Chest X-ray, AP view. Patient: 57 years old, sex M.
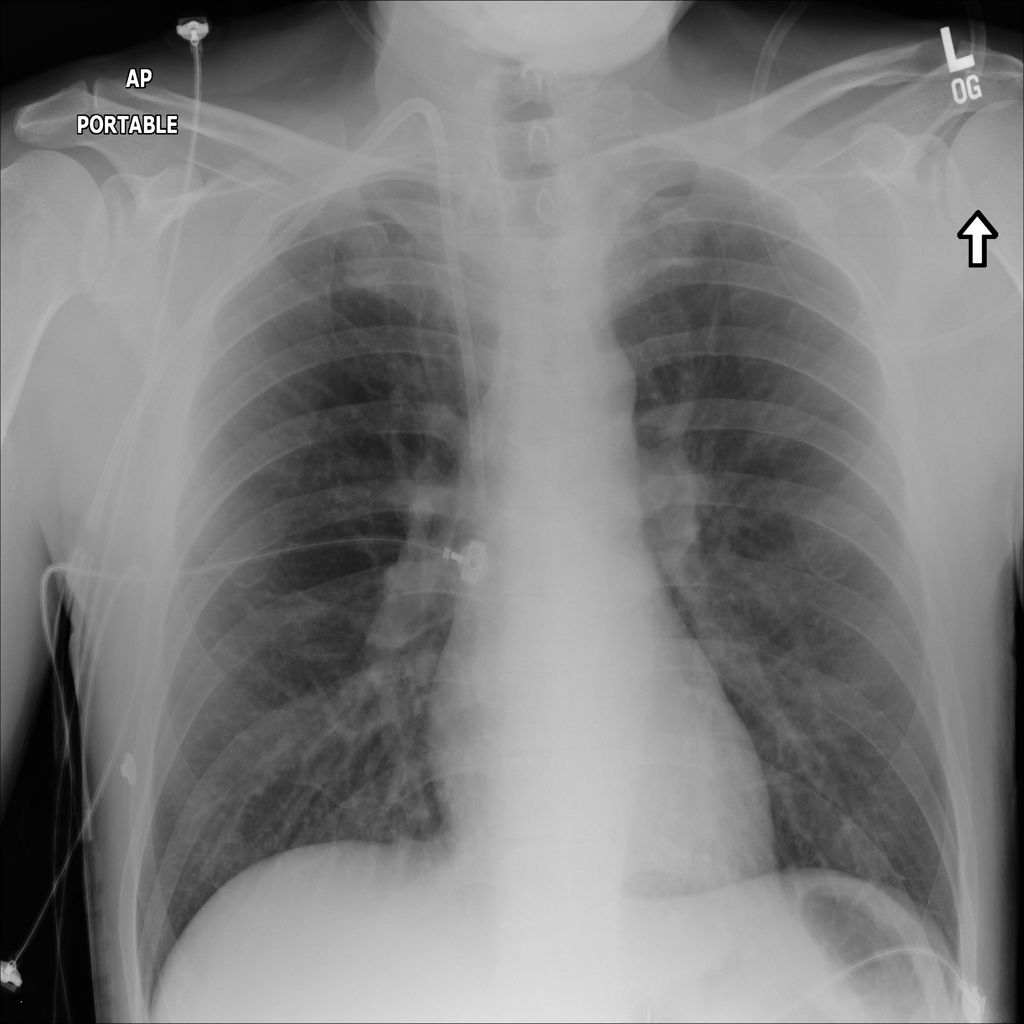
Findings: No Finding